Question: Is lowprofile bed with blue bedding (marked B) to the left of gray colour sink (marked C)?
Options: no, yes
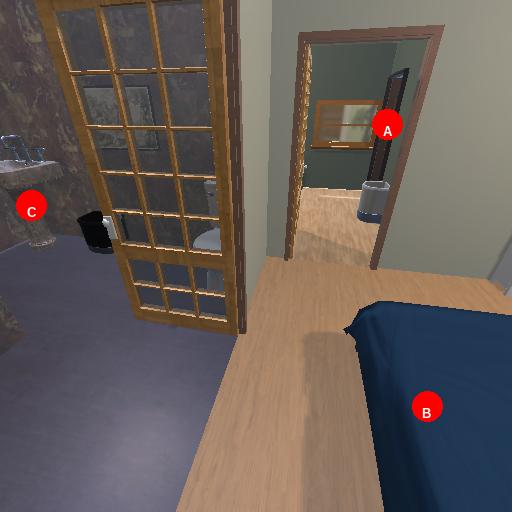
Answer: no